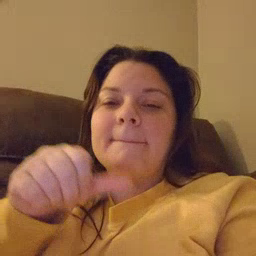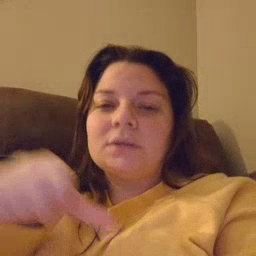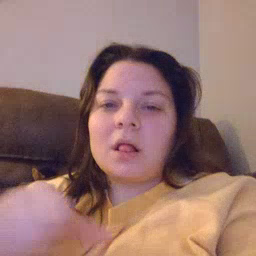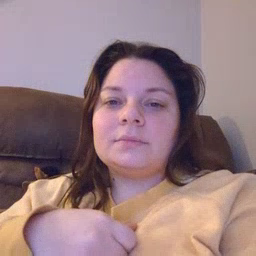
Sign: puzzle